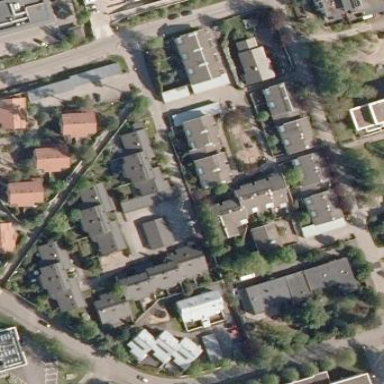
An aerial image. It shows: Urban residential area.